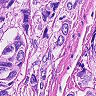
Metastatic tissue present: yes